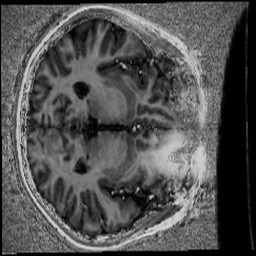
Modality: UNIT1
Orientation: axial
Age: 20
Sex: female
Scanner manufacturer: siemens
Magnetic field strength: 6.98 T
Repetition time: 6 s
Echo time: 0.00283 s